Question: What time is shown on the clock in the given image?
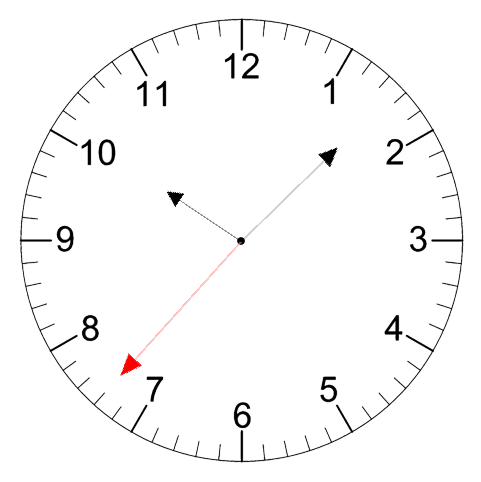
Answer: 10:07:37